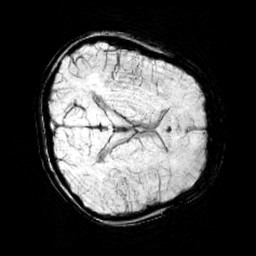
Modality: minIP
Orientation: axial
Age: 12
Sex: male
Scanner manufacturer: siemens
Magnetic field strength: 3 T
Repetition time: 0.027 s
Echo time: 0.02 s